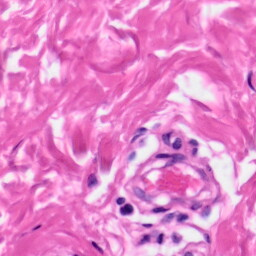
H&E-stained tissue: Skin